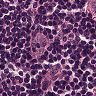
Metastatic tissue present: no